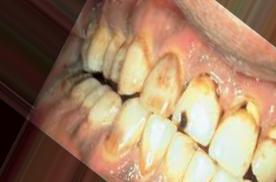
Condition: Tooth Discoloration